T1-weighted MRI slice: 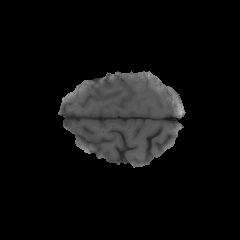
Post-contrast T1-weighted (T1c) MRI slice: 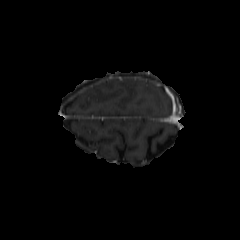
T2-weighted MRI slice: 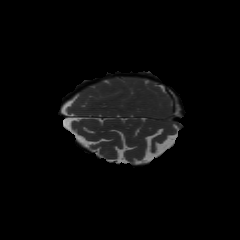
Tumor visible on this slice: no